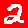
Digit: 2